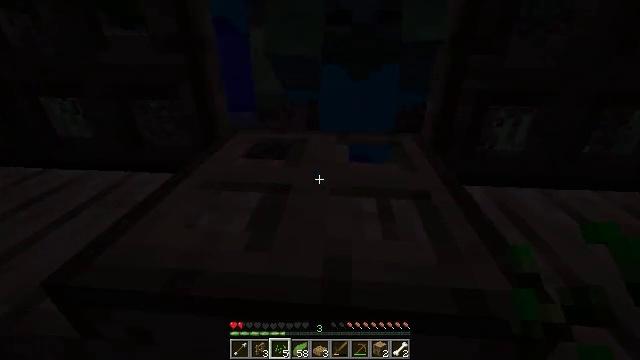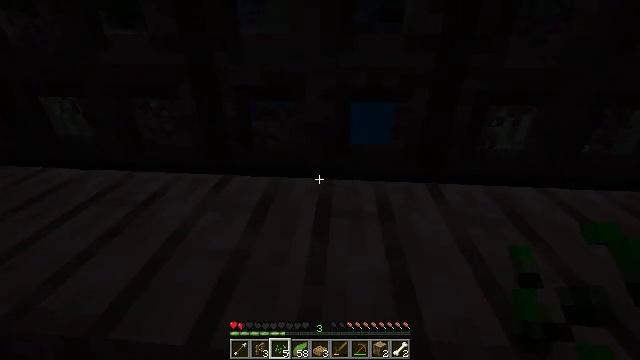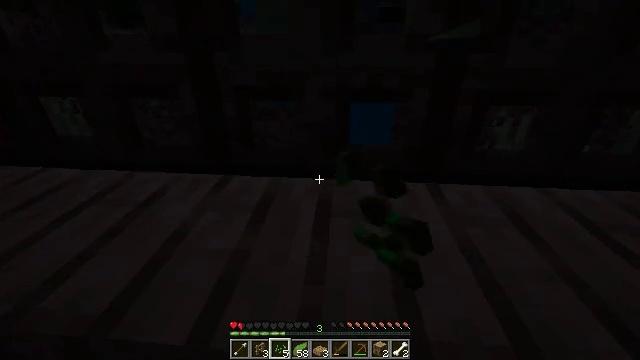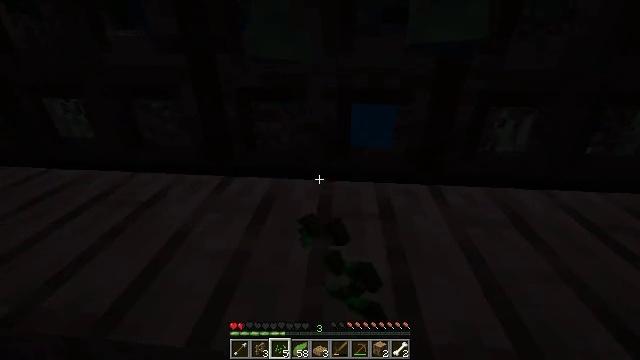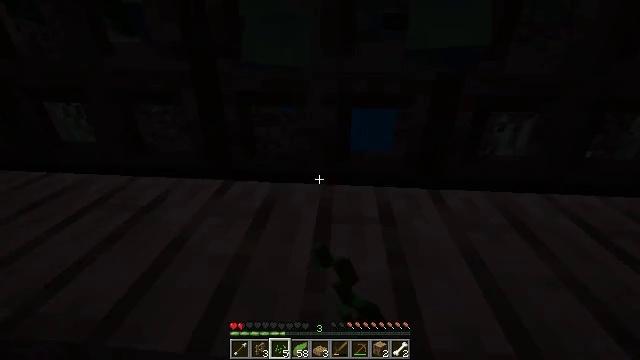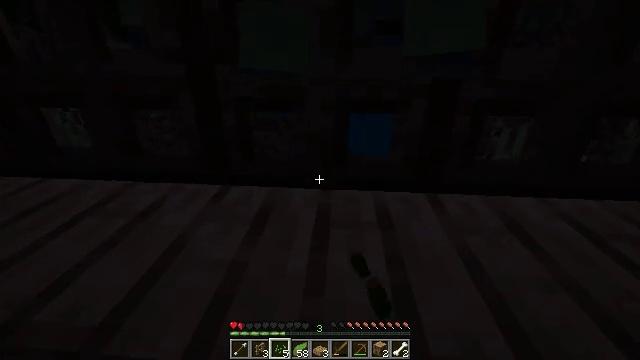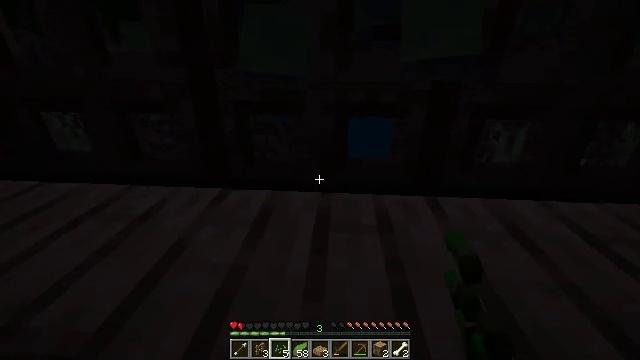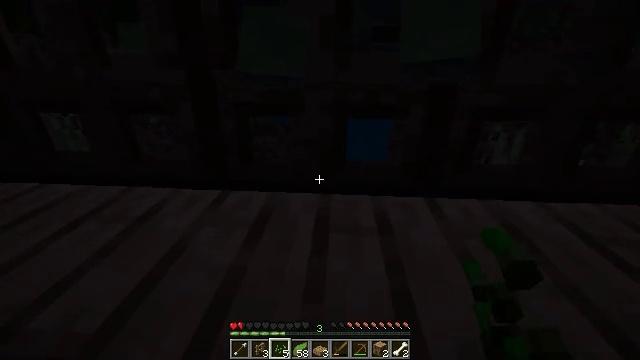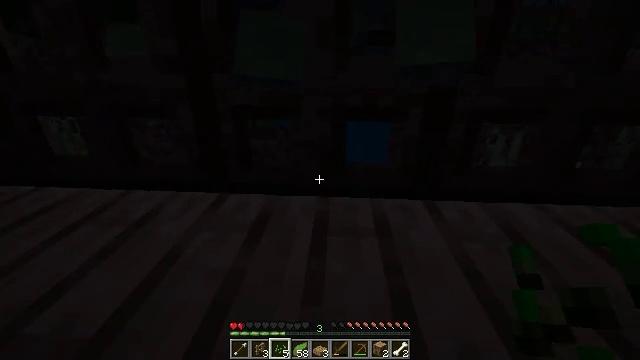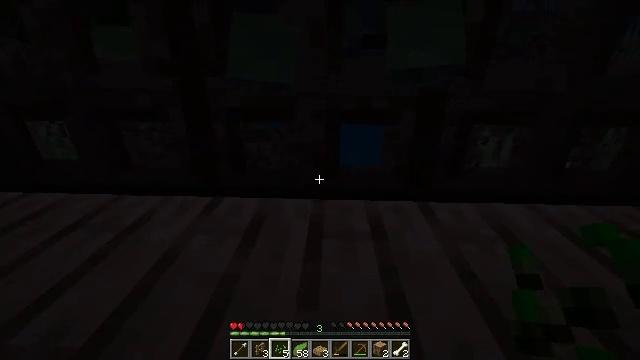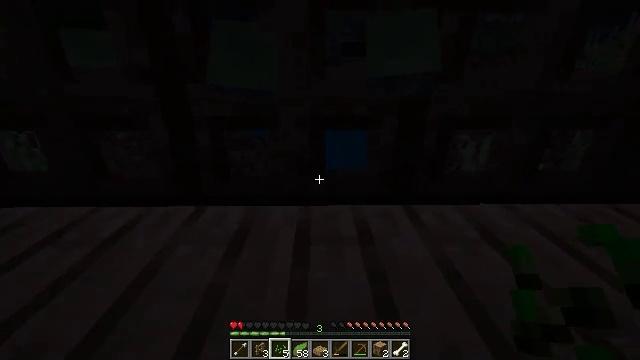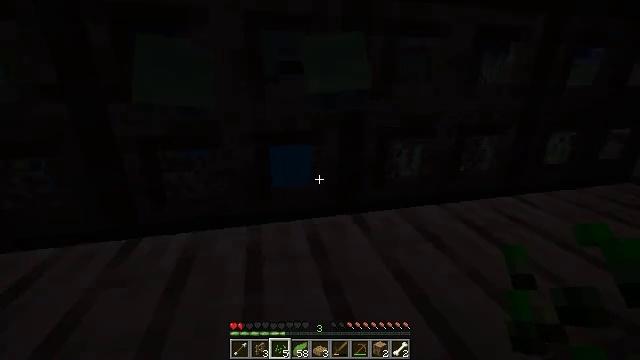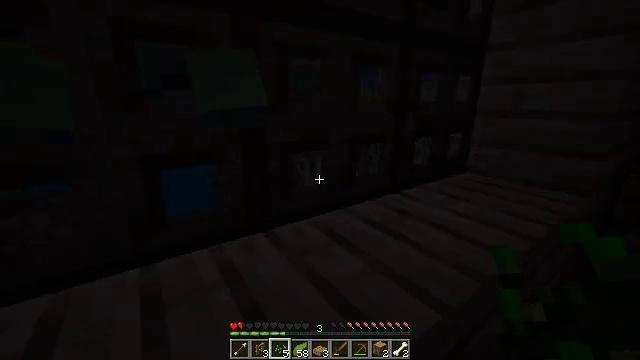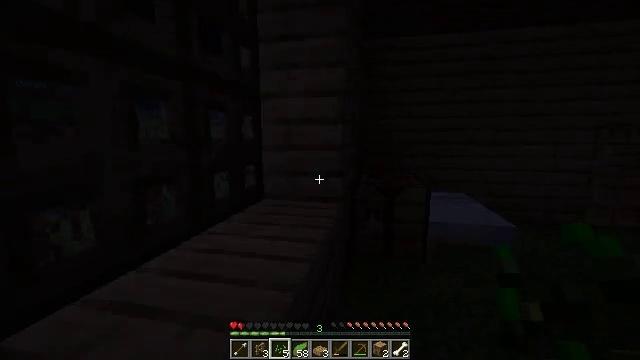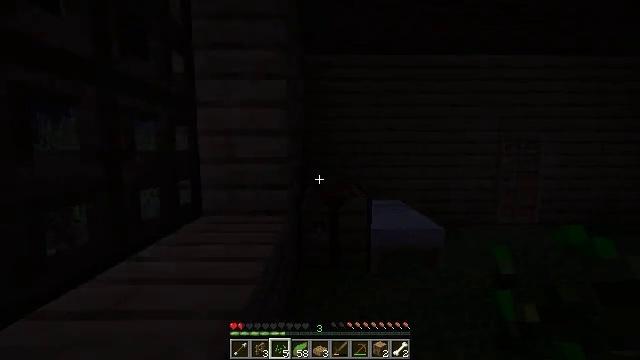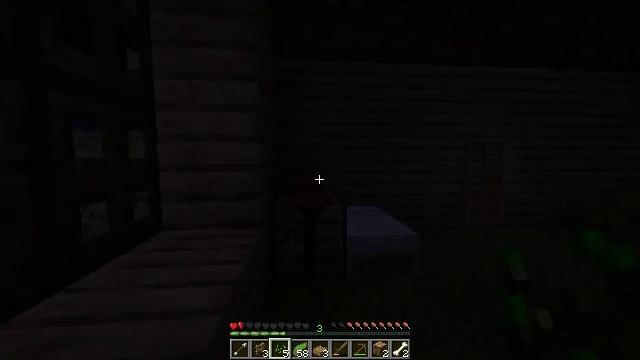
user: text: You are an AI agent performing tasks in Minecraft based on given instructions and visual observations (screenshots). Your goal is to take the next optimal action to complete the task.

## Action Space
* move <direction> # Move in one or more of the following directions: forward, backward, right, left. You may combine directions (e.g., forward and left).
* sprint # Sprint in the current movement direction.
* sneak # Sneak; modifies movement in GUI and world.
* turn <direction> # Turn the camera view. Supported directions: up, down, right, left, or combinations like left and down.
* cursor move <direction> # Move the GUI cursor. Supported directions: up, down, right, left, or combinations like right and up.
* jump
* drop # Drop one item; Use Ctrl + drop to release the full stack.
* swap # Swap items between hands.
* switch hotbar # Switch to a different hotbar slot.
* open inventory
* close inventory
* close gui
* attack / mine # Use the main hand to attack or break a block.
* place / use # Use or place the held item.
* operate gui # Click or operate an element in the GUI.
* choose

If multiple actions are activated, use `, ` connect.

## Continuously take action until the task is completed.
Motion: motion action
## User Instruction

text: Combat enemy.
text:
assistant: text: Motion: use / place
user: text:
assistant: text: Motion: use / place
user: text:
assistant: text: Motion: use / place
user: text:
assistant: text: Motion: use / place
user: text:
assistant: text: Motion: turn up
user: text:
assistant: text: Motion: no_op
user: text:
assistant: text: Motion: no_op
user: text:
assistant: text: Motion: no_op
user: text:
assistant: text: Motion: turn right
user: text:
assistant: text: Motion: turn right and up
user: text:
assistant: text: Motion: turn right and up
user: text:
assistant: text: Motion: turn right and up
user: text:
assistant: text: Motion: turn right and up
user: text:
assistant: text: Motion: move forward, turn right and up
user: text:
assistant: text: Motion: move forward, turn right and up
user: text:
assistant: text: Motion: move forward, turn right
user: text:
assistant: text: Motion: move forward
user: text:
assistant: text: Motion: move forward
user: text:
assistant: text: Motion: move forward
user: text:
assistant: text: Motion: move forward
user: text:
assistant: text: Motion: move forward
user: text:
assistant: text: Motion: move forward
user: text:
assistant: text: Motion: move forward, turn right and down
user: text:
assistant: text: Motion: move forward, turn right and down
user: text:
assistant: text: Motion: move forward, turn right and down
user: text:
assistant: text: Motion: move forward, turn right and down
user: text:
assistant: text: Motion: move forward, turn left
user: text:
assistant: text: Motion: move forward, turn left and down
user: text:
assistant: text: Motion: move forward, turn left and down
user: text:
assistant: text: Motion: turn left